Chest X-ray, PA view. Patient: 64 years old, sex M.
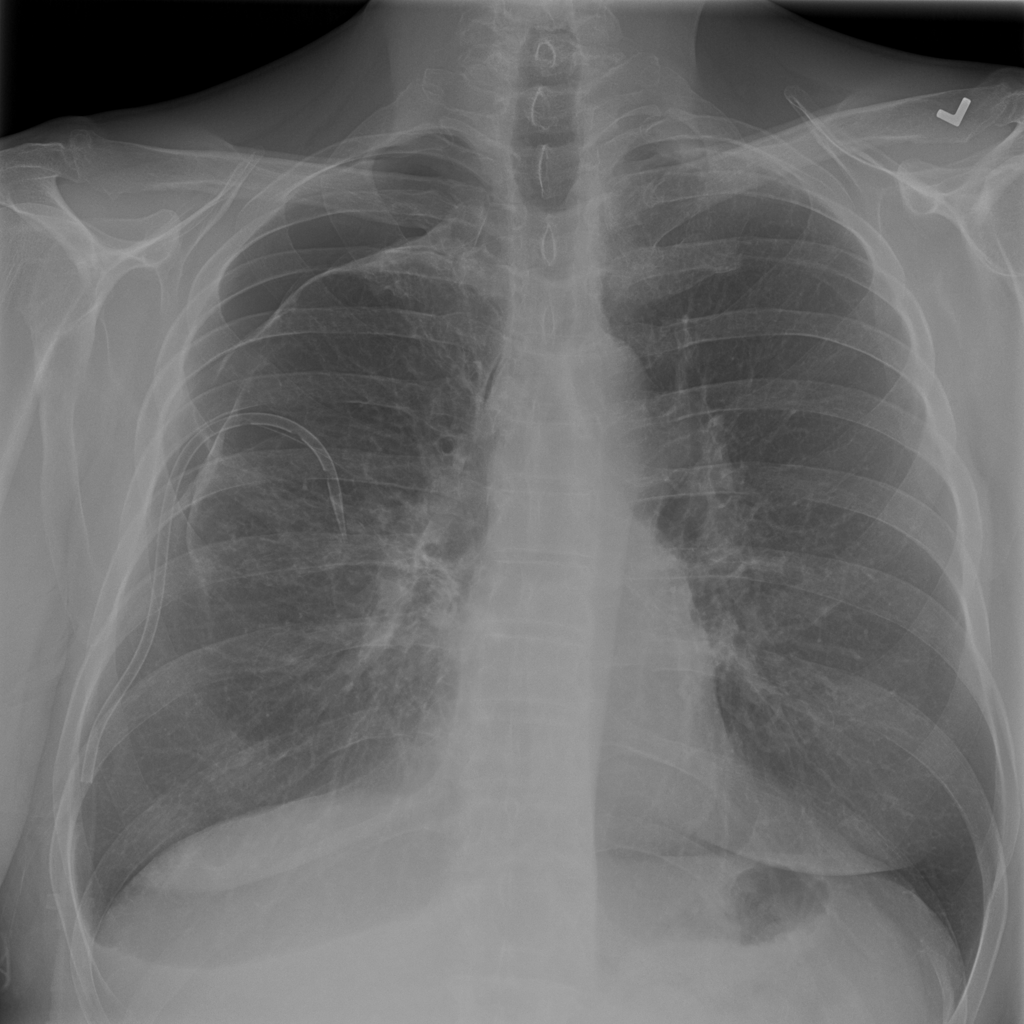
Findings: Pneumothorax